Question:
what is my problem? is it successfully installed or failed? It doesn't seem right for me.
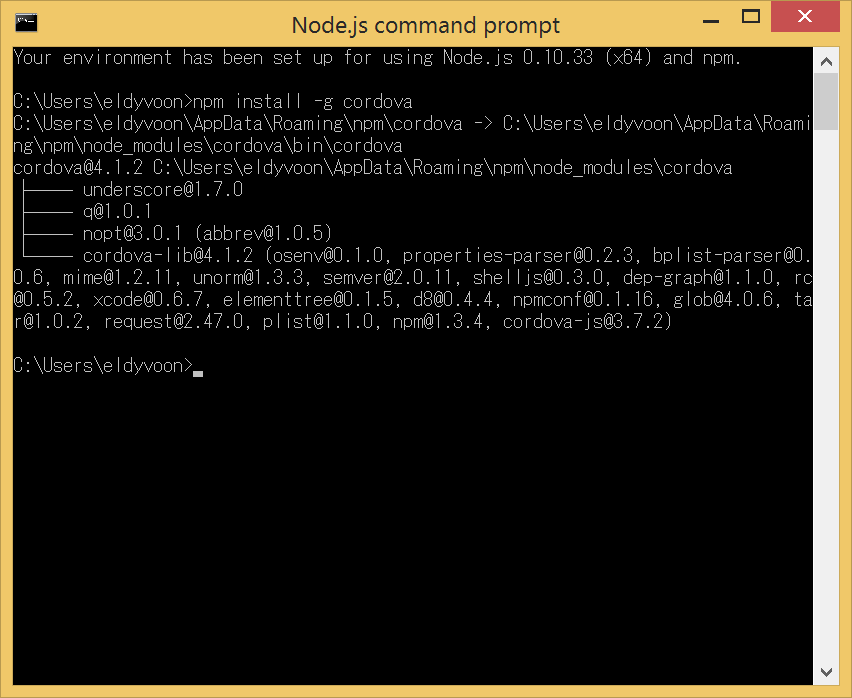
Answer: Cordova was installed successfully. You are looking at the dependency tree, so don't worry.
Bear in mind that you have installed the CLI tools. You have to actually create a cordova project with the command before you will see a cordova project.
'''
cordova create <Your project name>
'''